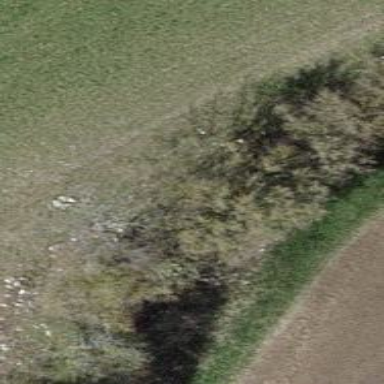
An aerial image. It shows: Row of trees in natural setting.